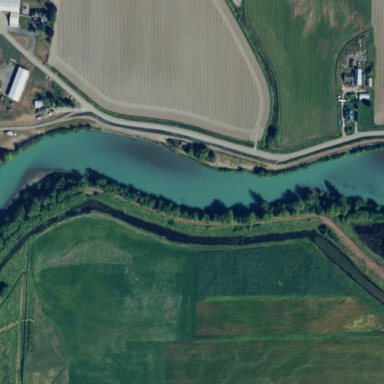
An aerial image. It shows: Canal with water flowing through it.